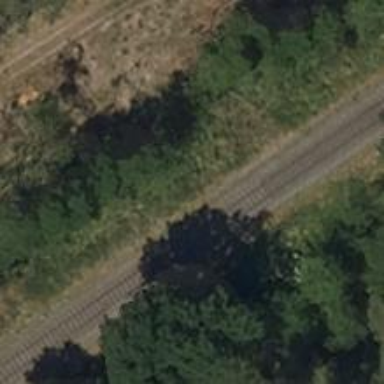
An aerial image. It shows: Railway signal.